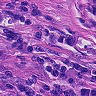
Metastatic tissue present: yes